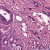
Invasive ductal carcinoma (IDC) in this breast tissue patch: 1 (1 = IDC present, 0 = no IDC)